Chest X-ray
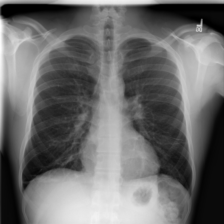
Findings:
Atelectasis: positive
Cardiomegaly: negative
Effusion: negative
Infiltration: negative
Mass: negative
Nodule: negative
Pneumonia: negative
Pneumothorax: negative
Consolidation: negative
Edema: negative
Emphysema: negative
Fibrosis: negative
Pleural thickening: negative
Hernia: negative